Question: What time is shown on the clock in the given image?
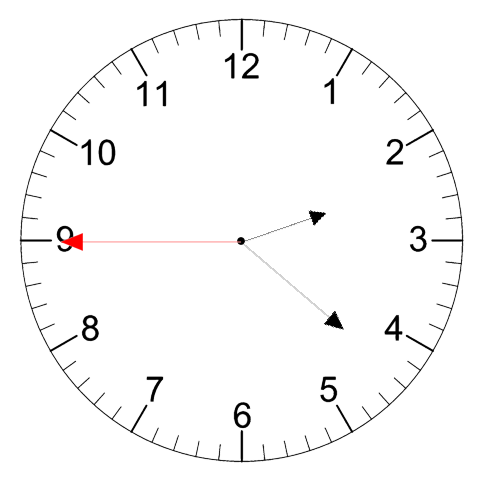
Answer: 02:21:45